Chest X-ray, PA view. Patient: 16 years old, sex F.
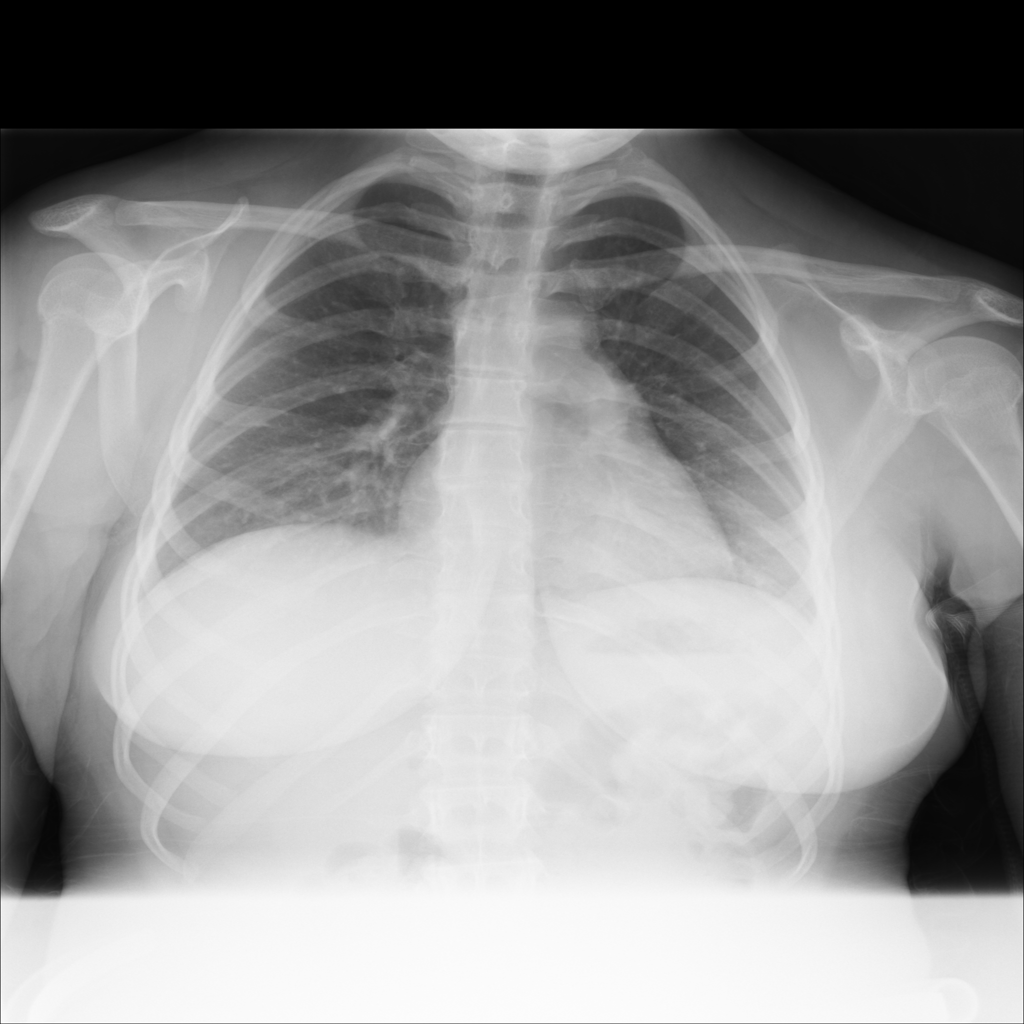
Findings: No Finding